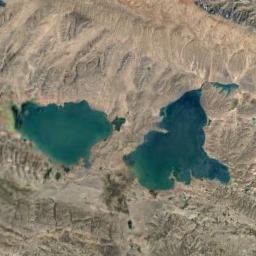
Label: lake